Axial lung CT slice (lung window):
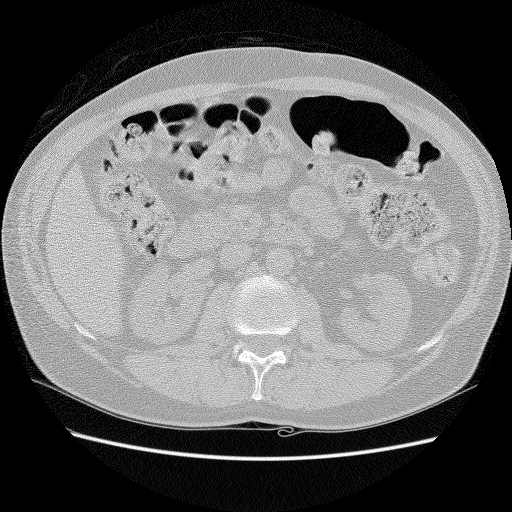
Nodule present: no